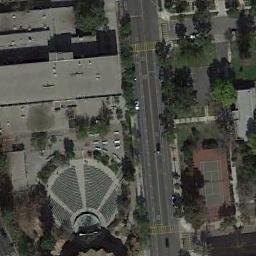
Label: tennis_court